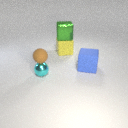
large green metal cube above large yellow rubber cube